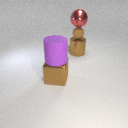
large purple rubber cylinder in front of small brown rubber sphere